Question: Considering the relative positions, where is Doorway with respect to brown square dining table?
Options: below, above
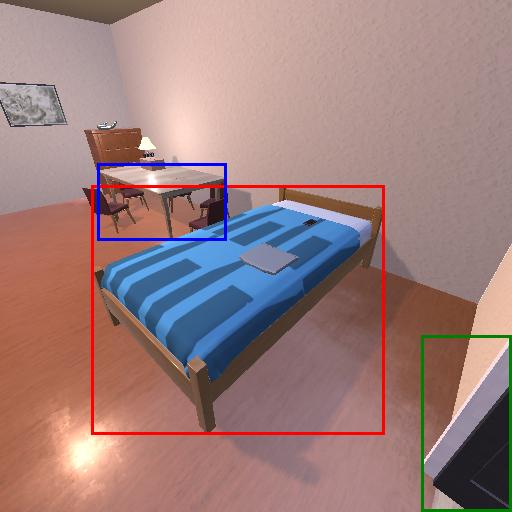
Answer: below